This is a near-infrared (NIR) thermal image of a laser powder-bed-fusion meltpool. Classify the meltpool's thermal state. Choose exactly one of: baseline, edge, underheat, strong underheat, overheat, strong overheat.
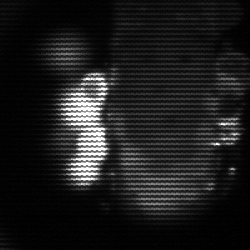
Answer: strong underheat